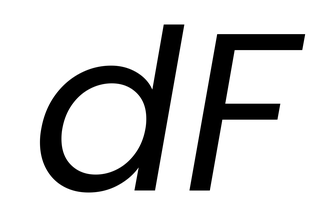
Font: Poppins-Italic